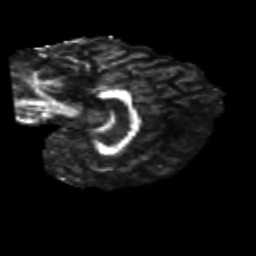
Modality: FA
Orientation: sagittal
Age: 52
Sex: female
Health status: healthy
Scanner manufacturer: siemens
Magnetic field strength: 3 T
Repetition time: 10.8 s
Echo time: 0.082 s